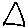
Label: triangle